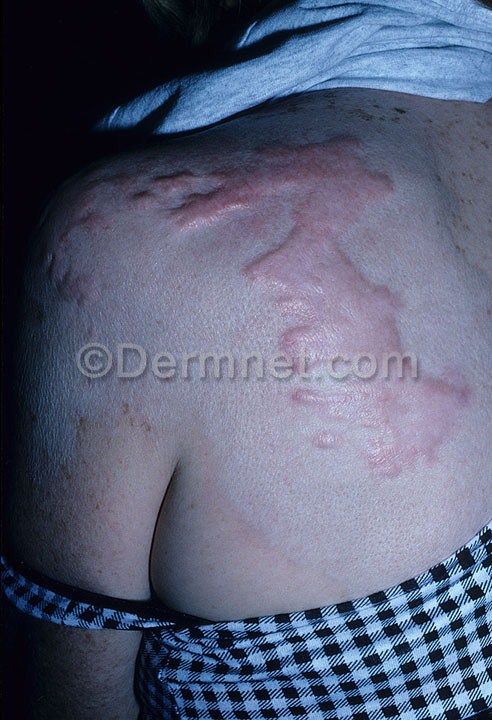
Disease: Seborrheic Keratoses and other Benign Tumors